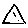
Label: triangle